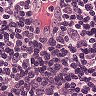
Metastatic tissue present: no